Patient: sex M, age 47
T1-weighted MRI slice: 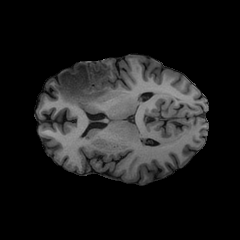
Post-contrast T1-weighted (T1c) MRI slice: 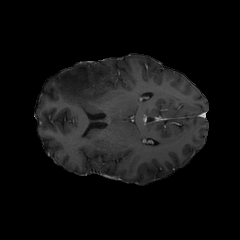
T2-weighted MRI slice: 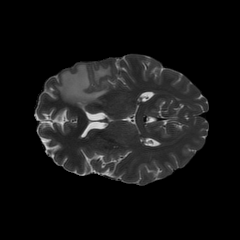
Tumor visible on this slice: yes
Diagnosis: Glioblastoma, IDH-wildtype
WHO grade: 4